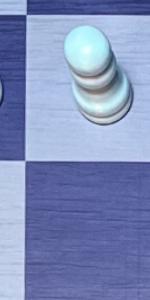
Label: Empty